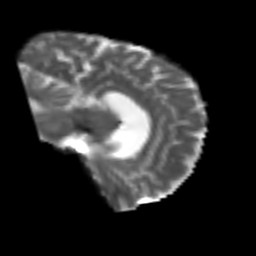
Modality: T2w
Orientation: sagittal
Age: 54
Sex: female
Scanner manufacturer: siemens
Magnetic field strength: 3 T
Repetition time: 4.987 s
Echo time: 0.0792 s